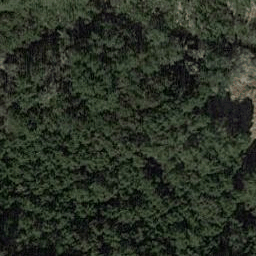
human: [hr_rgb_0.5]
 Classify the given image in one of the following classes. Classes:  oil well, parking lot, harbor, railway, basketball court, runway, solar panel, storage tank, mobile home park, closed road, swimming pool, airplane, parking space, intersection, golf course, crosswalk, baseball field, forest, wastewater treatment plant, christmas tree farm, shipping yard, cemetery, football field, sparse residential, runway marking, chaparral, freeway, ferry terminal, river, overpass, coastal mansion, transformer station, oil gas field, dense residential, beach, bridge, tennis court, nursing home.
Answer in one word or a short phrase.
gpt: forest